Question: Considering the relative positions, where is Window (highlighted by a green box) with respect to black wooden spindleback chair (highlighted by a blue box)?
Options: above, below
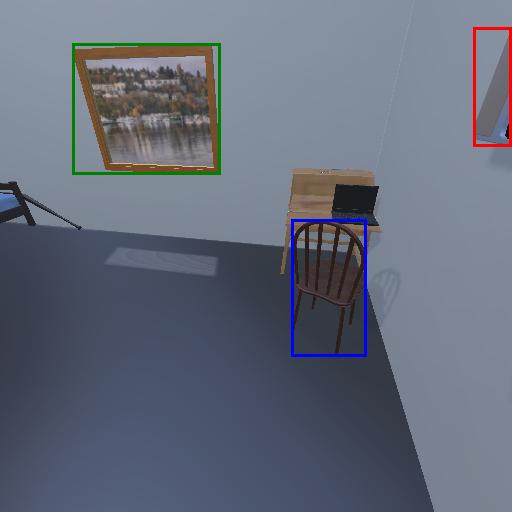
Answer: above